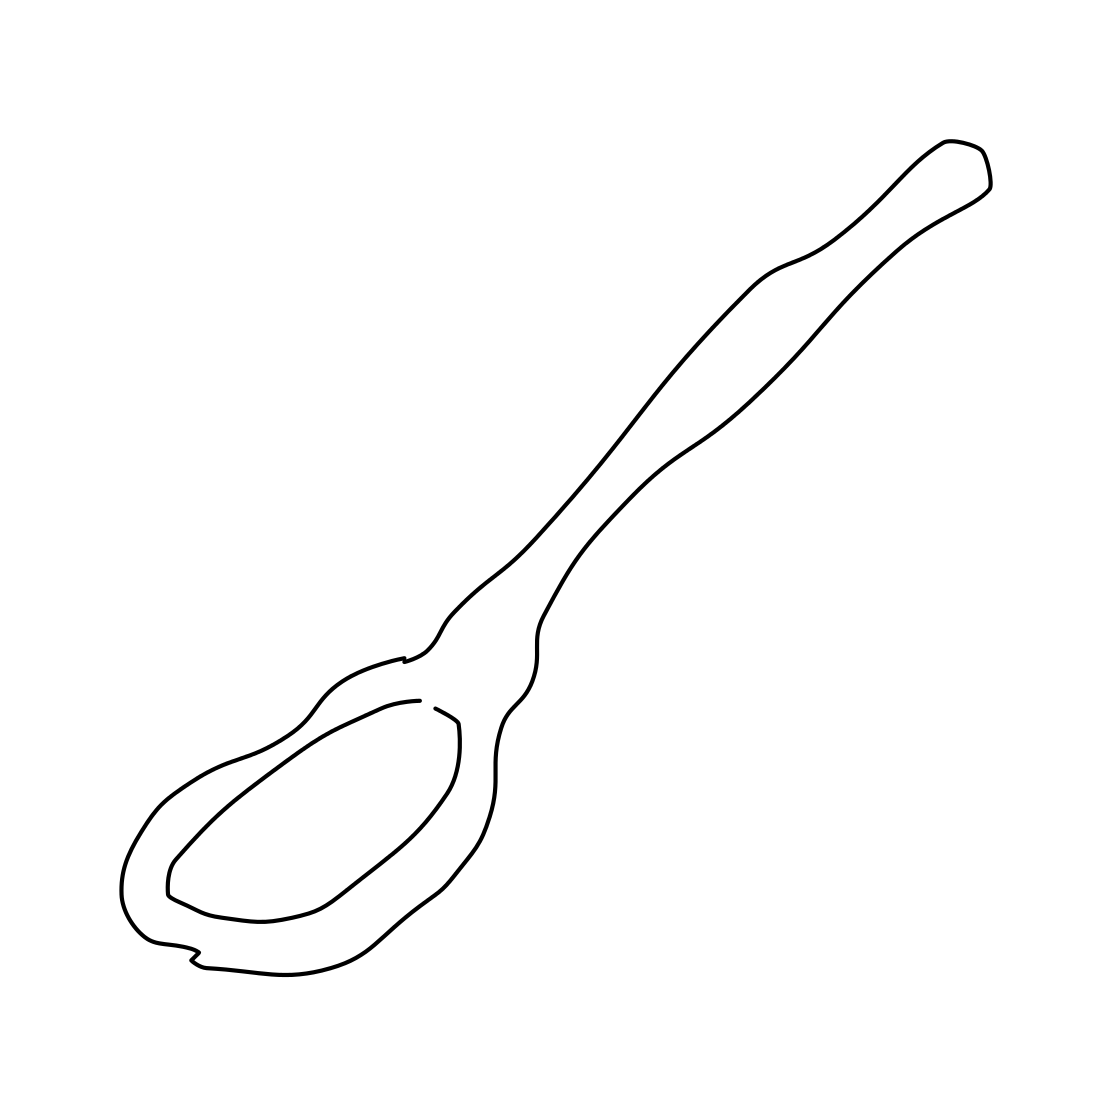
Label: spoon